Question: [Form]: ![Form to be Considered][Form]
[Form]:
I have these form from Access. Here, I am developing search application on asp.net. I have 2 heavy databases with same data structure in which one database include approx 12000 fields and another has approx. 9000 records. I want to do search records with any criteria say,
Dealer Number = 3123 and DLicenceNo = <PHONE>
Here, I am assuming that if user provides a field text, that only considered to be search, and others to be ignored.
Is there anyway to build query for this rather using long if clauses?
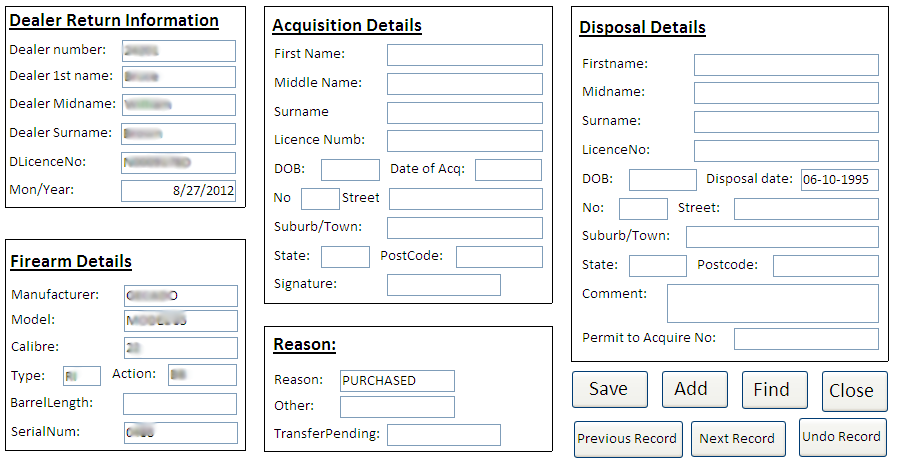
Answer: Probably needs some tweaking but, start by naming all your textbox controls your column names in your database
'''
var conditionals = new Dictionary<string, string>();
foreach(Control c in Page.Controls)
{
if (c is TextBox)
{
if (!String.IsNullOrEmpty(c.Text))
conditionals.Add(c.Id, c.Text);
}
}
'''
From there you could be VERY careful to build a query that only has the right where clauses based on your conditionals dictionary. Ideally you can make sure it's parameterized some how to avoid all worries of SQL Injection.